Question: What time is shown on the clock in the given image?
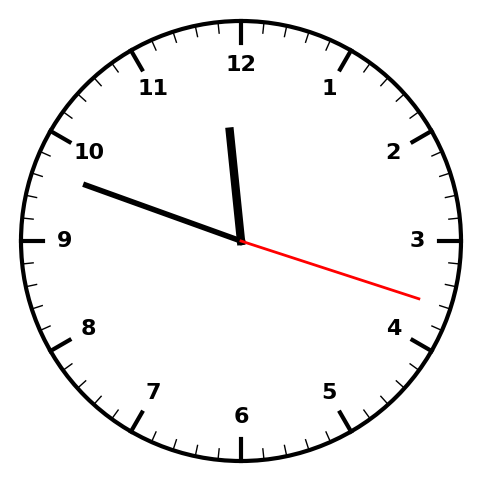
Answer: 11:48:18